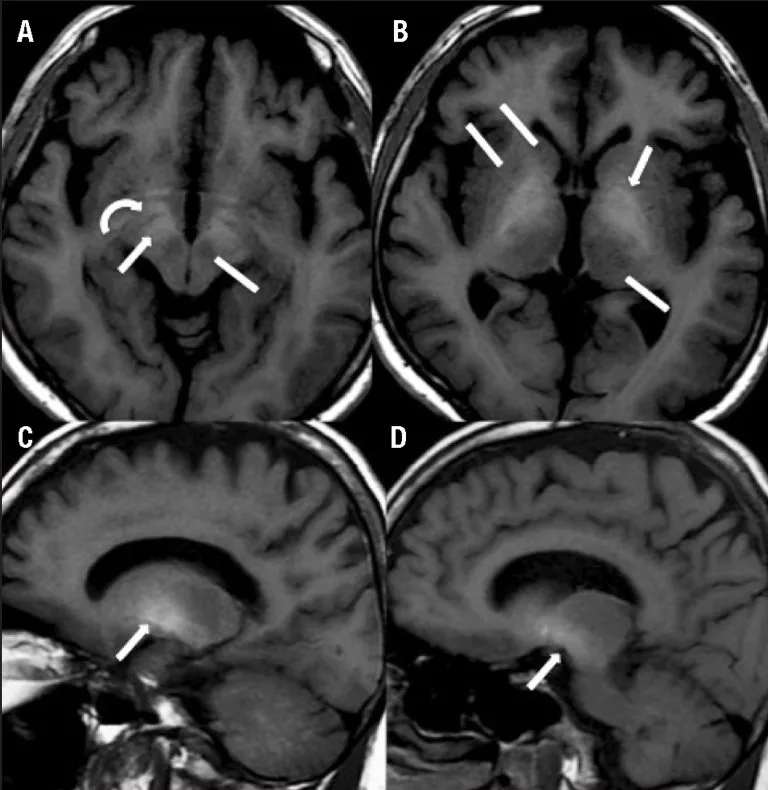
[A,B] Axial T1-weighted magnetic resonance imaging shows
symmetrical bilateral hyperintensities involving the substantia nigra
(arrow in A), the anterior midbrain (curved arrow in A) and the globus
pallidus (arrow in B). The putamen, caudate, thalamus (lines in B) and
red nucleus (line in A) are spared. [C,D] Sagittal
T1-weighted magnetic resonance imaging also demonstrates
hyperintensities in the globus pallidus (arrow in C) and substantia
nigra (arrow in D).
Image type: radiology (mri)